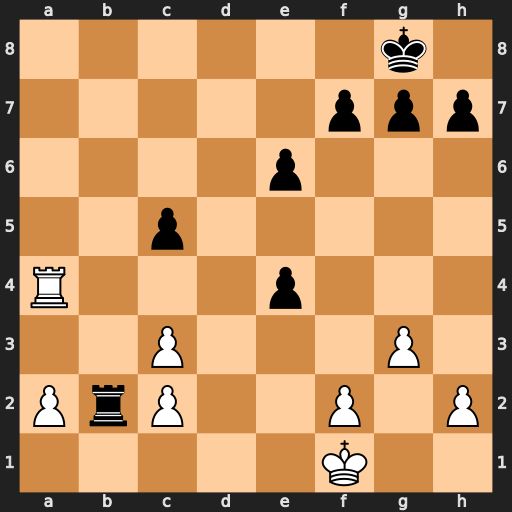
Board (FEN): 6k1/5ppp/4p3/2p5/R3p3/2P3P1/PrP2P1P/5K2
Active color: w
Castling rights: -
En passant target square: -
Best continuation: Ra8+ Rb8 Rxb8#